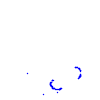
Particle: proton